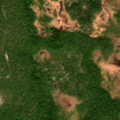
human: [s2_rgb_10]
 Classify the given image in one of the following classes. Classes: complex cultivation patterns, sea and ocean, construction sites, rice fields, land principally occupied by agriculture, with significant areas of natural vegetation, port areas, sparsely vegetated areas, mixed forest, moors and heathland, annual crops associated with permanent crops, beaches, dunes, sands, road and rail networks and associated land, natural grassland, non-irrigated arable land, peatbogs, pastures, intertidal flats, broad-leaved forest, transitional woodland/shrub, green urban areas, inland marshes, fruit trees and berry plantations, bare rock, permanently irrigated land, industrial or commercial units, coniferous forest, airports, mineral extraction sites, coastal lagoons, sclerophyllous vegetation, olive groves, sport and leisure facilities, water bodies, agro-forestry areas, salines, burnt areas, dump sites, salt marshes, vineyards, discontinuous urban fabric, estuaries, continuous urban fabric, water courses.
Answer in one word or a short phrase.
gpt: coniferous forest, transitional woodland/shrub